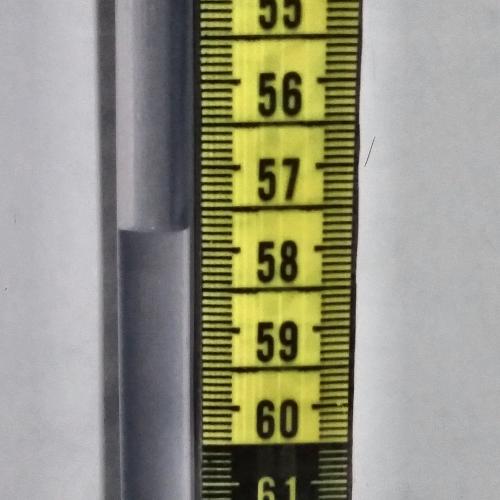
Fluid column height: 57.7 cm